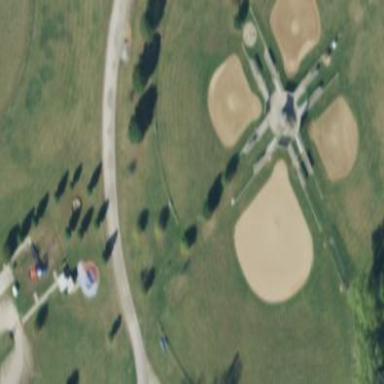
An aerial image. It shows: Grassy baseball pitch for leisure sports.